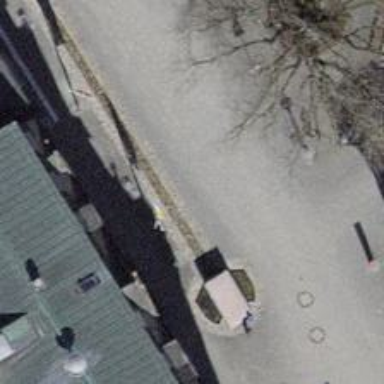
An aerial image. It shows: White bench.